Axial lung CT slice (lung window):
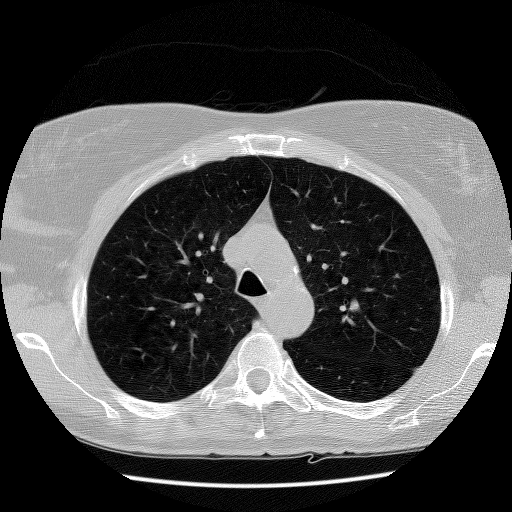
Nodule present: no